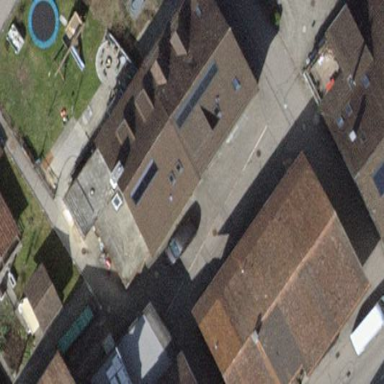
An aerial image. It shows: Detached building with gabled roof.